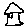
Label: house